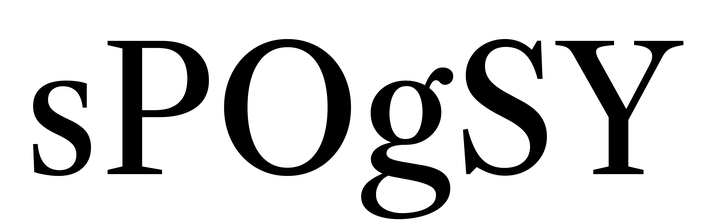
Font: LibreCaslonText_Regular